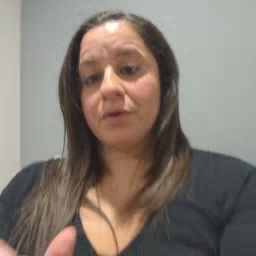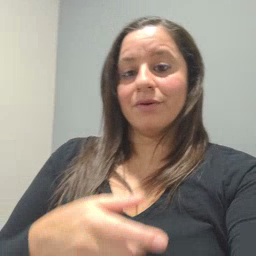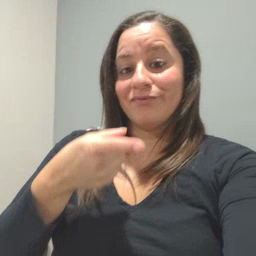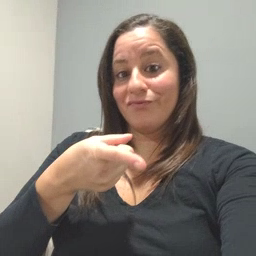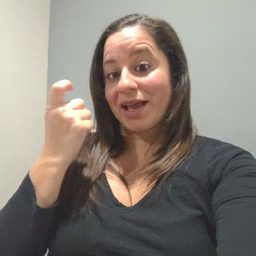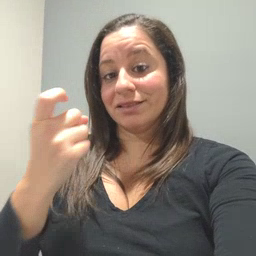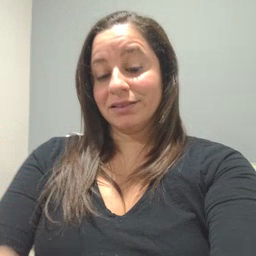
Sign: fast